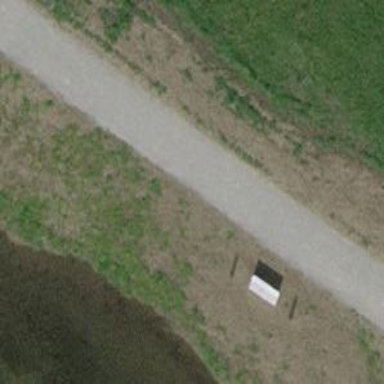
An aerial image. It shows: Bench.